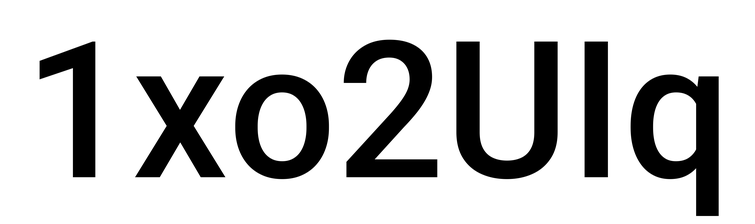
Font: Roboto_Medium